Question: When I make a bar line graph, the line is on top by default. I have a filled line graph and I want it to be behind my bar graph. Is there a way to do this?
Below is my code, it looks lengthy but most of it is just additional options. There's a bar graph of monthly energy values, and the line graph (y2axis) is the cumulative energy.
'''
<script type="text/javascript">
$(document).ready(function () {
var rendered = false;
$("#@uniqueId")[0].RenderGraph = function RenderGraph() {
if(!rendered)
{
rendered = true;
var energyValues = @(serializer.Serialize(Model.YAxis.Select((saving, index) => new double[] { index + 1, saving })))
var cumulativeValues = @(serializer.Serialize(Model.Y2Axis.Select((total, index) => new double[] { index + 1, total })))
var xticks = @Html.Raw(serializer.Serialize(Model.XAxis.Select((month, index) => new object[] { index + 1, month })))
var options = {
series: [
{
// Bar graph options
renderer: $.jqplot.BarRenderer,
color: '#009ED6'
},
{
// Line graph options
yaxis: 'y2axis',
color: '#3399FF',
fillColor: '#59ACFF'
}
],
seriesDefaults: {
rendererOptions: {
barWidth: 25,
highlightMouseOver: false,
smooth: true
},
showMarker: false,
fill: true,
fillAlpha: 0.5,
fillAndStroke: true
},
grid: {
drawBorder: false,
shadow: false,
background: 'White'
},
axes: {
xaxis: {
tickRenderer: $.jqplot.CanvasAxisTickRenderer,
tickOptions: {
angle: -90,
showGridline: false
},
ticks: xticks,
label: '@Model.XAxisLabel'
},
yaxis: {
labelRenderer: $.jqplot.CanvasAxisLabelRenderer,
labelOptions:
{
fontSize: '10pt'
},
label: '@Model.YAxisLabel'
},
y2axis: {
min: 0,
tickOptions: {
showGridline: false
},
labelRenderer: $.jqplot.CanvasAxisLabelRenderer,
labelOptions:
{
fontSize: '10pt'
},
label: '@Model.Y2AxisLabel'
}
}
}
if(energyValues.length > 0)
{
$.jqplot("@uniqueId .barLineGraph", [energyValues, cumulativeValues], options);
}
}
}
});
</script>
'''

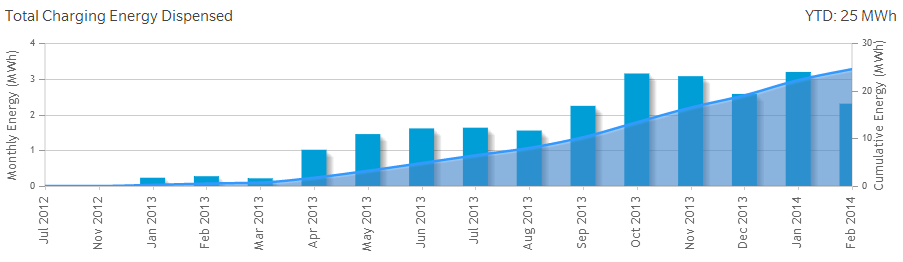
Answer: I solved my own problem, it was so simple I don't know why I didn't do this. The order of the series components matters. I just swapped the line graph and bar graph series (since the second one will be on top of the first one) and swapped energyValues and cumulativeValues when plotting.
For some reason the bars shifted to the right a bit afterwards. I just added negative barPadding in series rendererOptions and it looks perfect now.